Question: When I'm trying to run Coded UI Test (Orderedtest1.orderedtest) from VSTS, I'm getting the following error at VsTest step:
'''
***Error Message:
Error calling Initialization method for test class
CodedUITestProject1.CodedUITest1:
Microsoft.VisualStudio.TestTools.UITest.Extension.UITestException: To run
tests that interact with the desktop, you must set up the test agent to run
as an interactive process. For more information, see "How to: Set Up Your
Test Agent to Run Tests That Interact with the Desktop"
(http://go.microsoft.com/fwlink/?LinkId=255012)
If you are running the tests as part of your team build, you must also set
up the build agent to run as an interactive process. For more information,
see "How to: Configure and Run Scheduled Tests After Building Your
Application" (http://go.microsoft.com/fwlink/?LinkId=254735)
Stack Trace:
at Microsoft.VisualStudio.TestTools.UITesting.Playback.Initialize()
at Microsoft.VisualStudio.TestTools.UITesting.CodedUITestExtensionExecution.Before
TestInitialize(Object sender, BeforeTestInitializeEventArgs e)
at Microsoft.VisualStudio.TestTools.TestTypes.Unit.UnitTestExecution.RaiseBeforeTestInitialize(BeforeTestInitializeEventArgs args)
at Microsoft.VisualStudio.TestTools.TestTypes.Unit.UnitTestExecuter.RunInitializeMethod()
Skipped 2- CodedUITestMethodB (OrderedTest1)***
'''
OS (Test Machine): Windows 10 Pro (64-bit OS, x64-based processor)
VS: Visual Studio Enterprise 2015 with Update 3
Build Definition details are shown below:
> <URL> [
Did I miss any steps above? Please help me resolving the build failure problem.
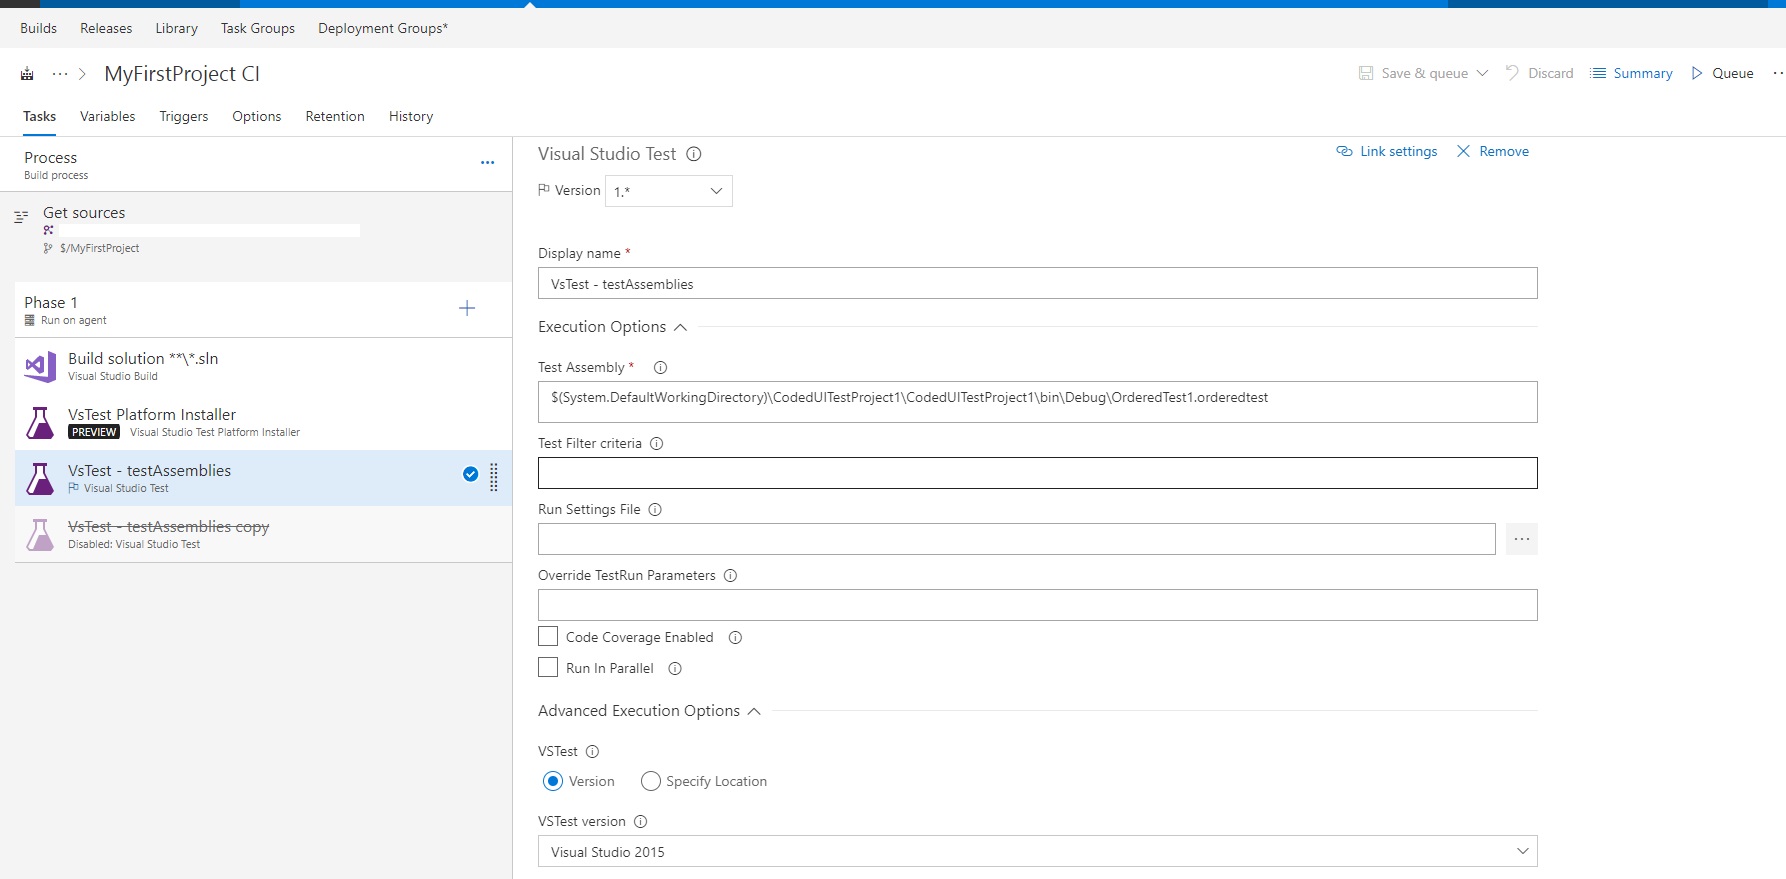
Answer: You are using Visual Studio Test task, that uses build/release agent to run test, so you need to configure the build/release as interactive mode in order to run Coded UI test, so reconfigure it as interactive mode.
<URL>
Note: If the agent stopped, you can call 'run.cmd' in Command Prompt (run Command Prompt as administrator), you can't close this window otherwise the agent will be stopped.